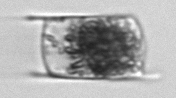
Label: Hemiaulus